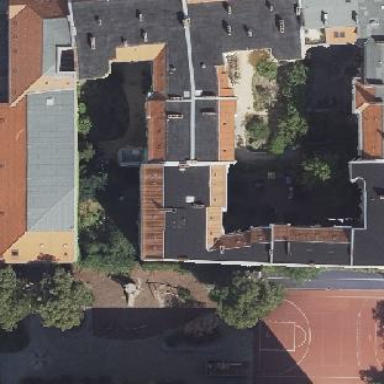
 featuring roof made of roof tiles in double saltbox shape."